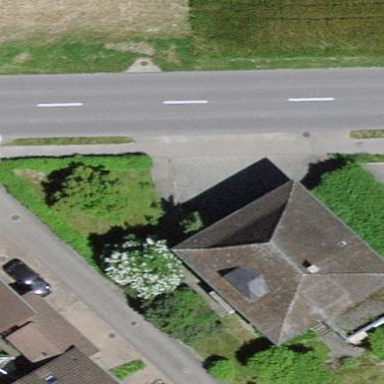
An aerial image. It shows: Residential building.